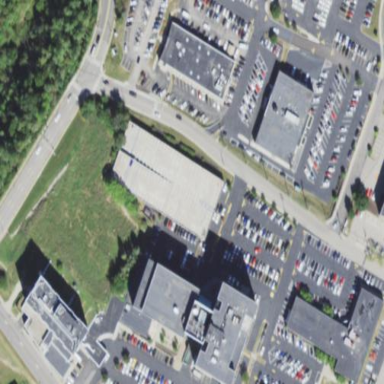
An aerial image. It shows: Multi-storey parking facility.